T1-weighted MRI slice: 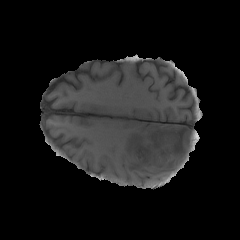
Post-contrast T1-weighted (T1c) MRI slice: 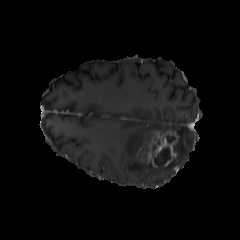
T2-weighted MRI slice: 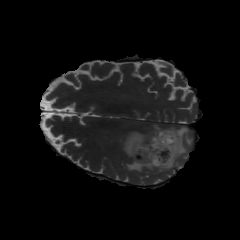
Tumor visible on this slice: yes